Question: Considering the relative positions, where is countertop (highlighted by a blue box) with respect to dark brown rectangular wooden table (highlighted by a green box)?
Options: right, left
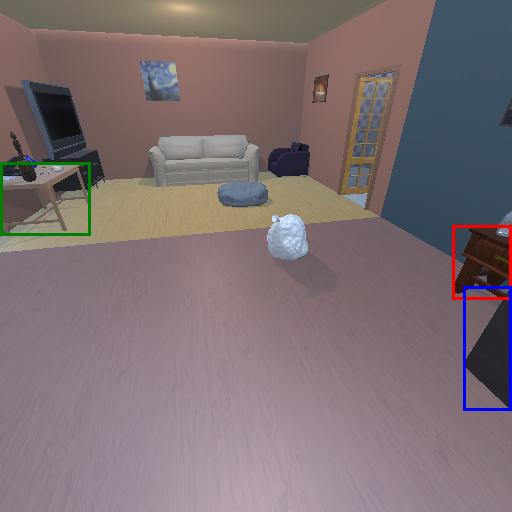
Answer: right